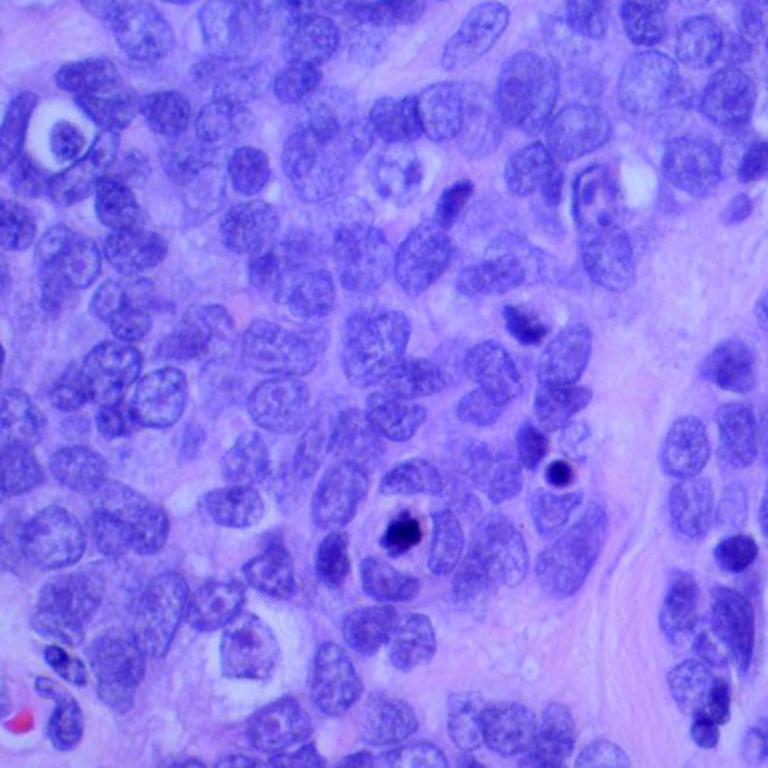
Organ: lung
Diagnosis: squamous carcinomas